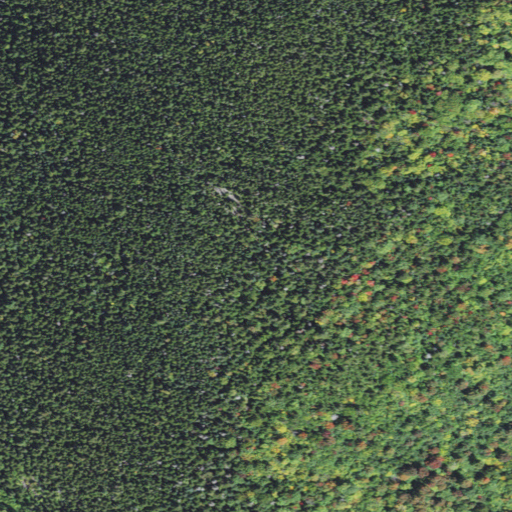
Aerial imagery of mountain in New Hampshire named Mount Hope containing evergreen forest, mixed forest, and deciduous forest